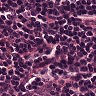
Metastatic tissue present: no